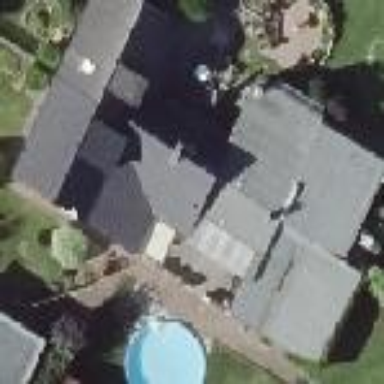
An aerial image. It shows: Semi-detached house with gabled roof.